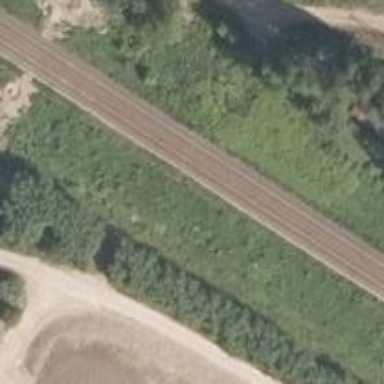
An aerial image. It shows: Railway track with continuous electrified contact lines.